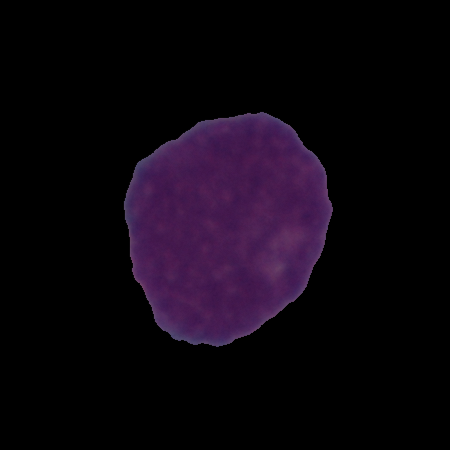
Label: cancer